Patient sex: M
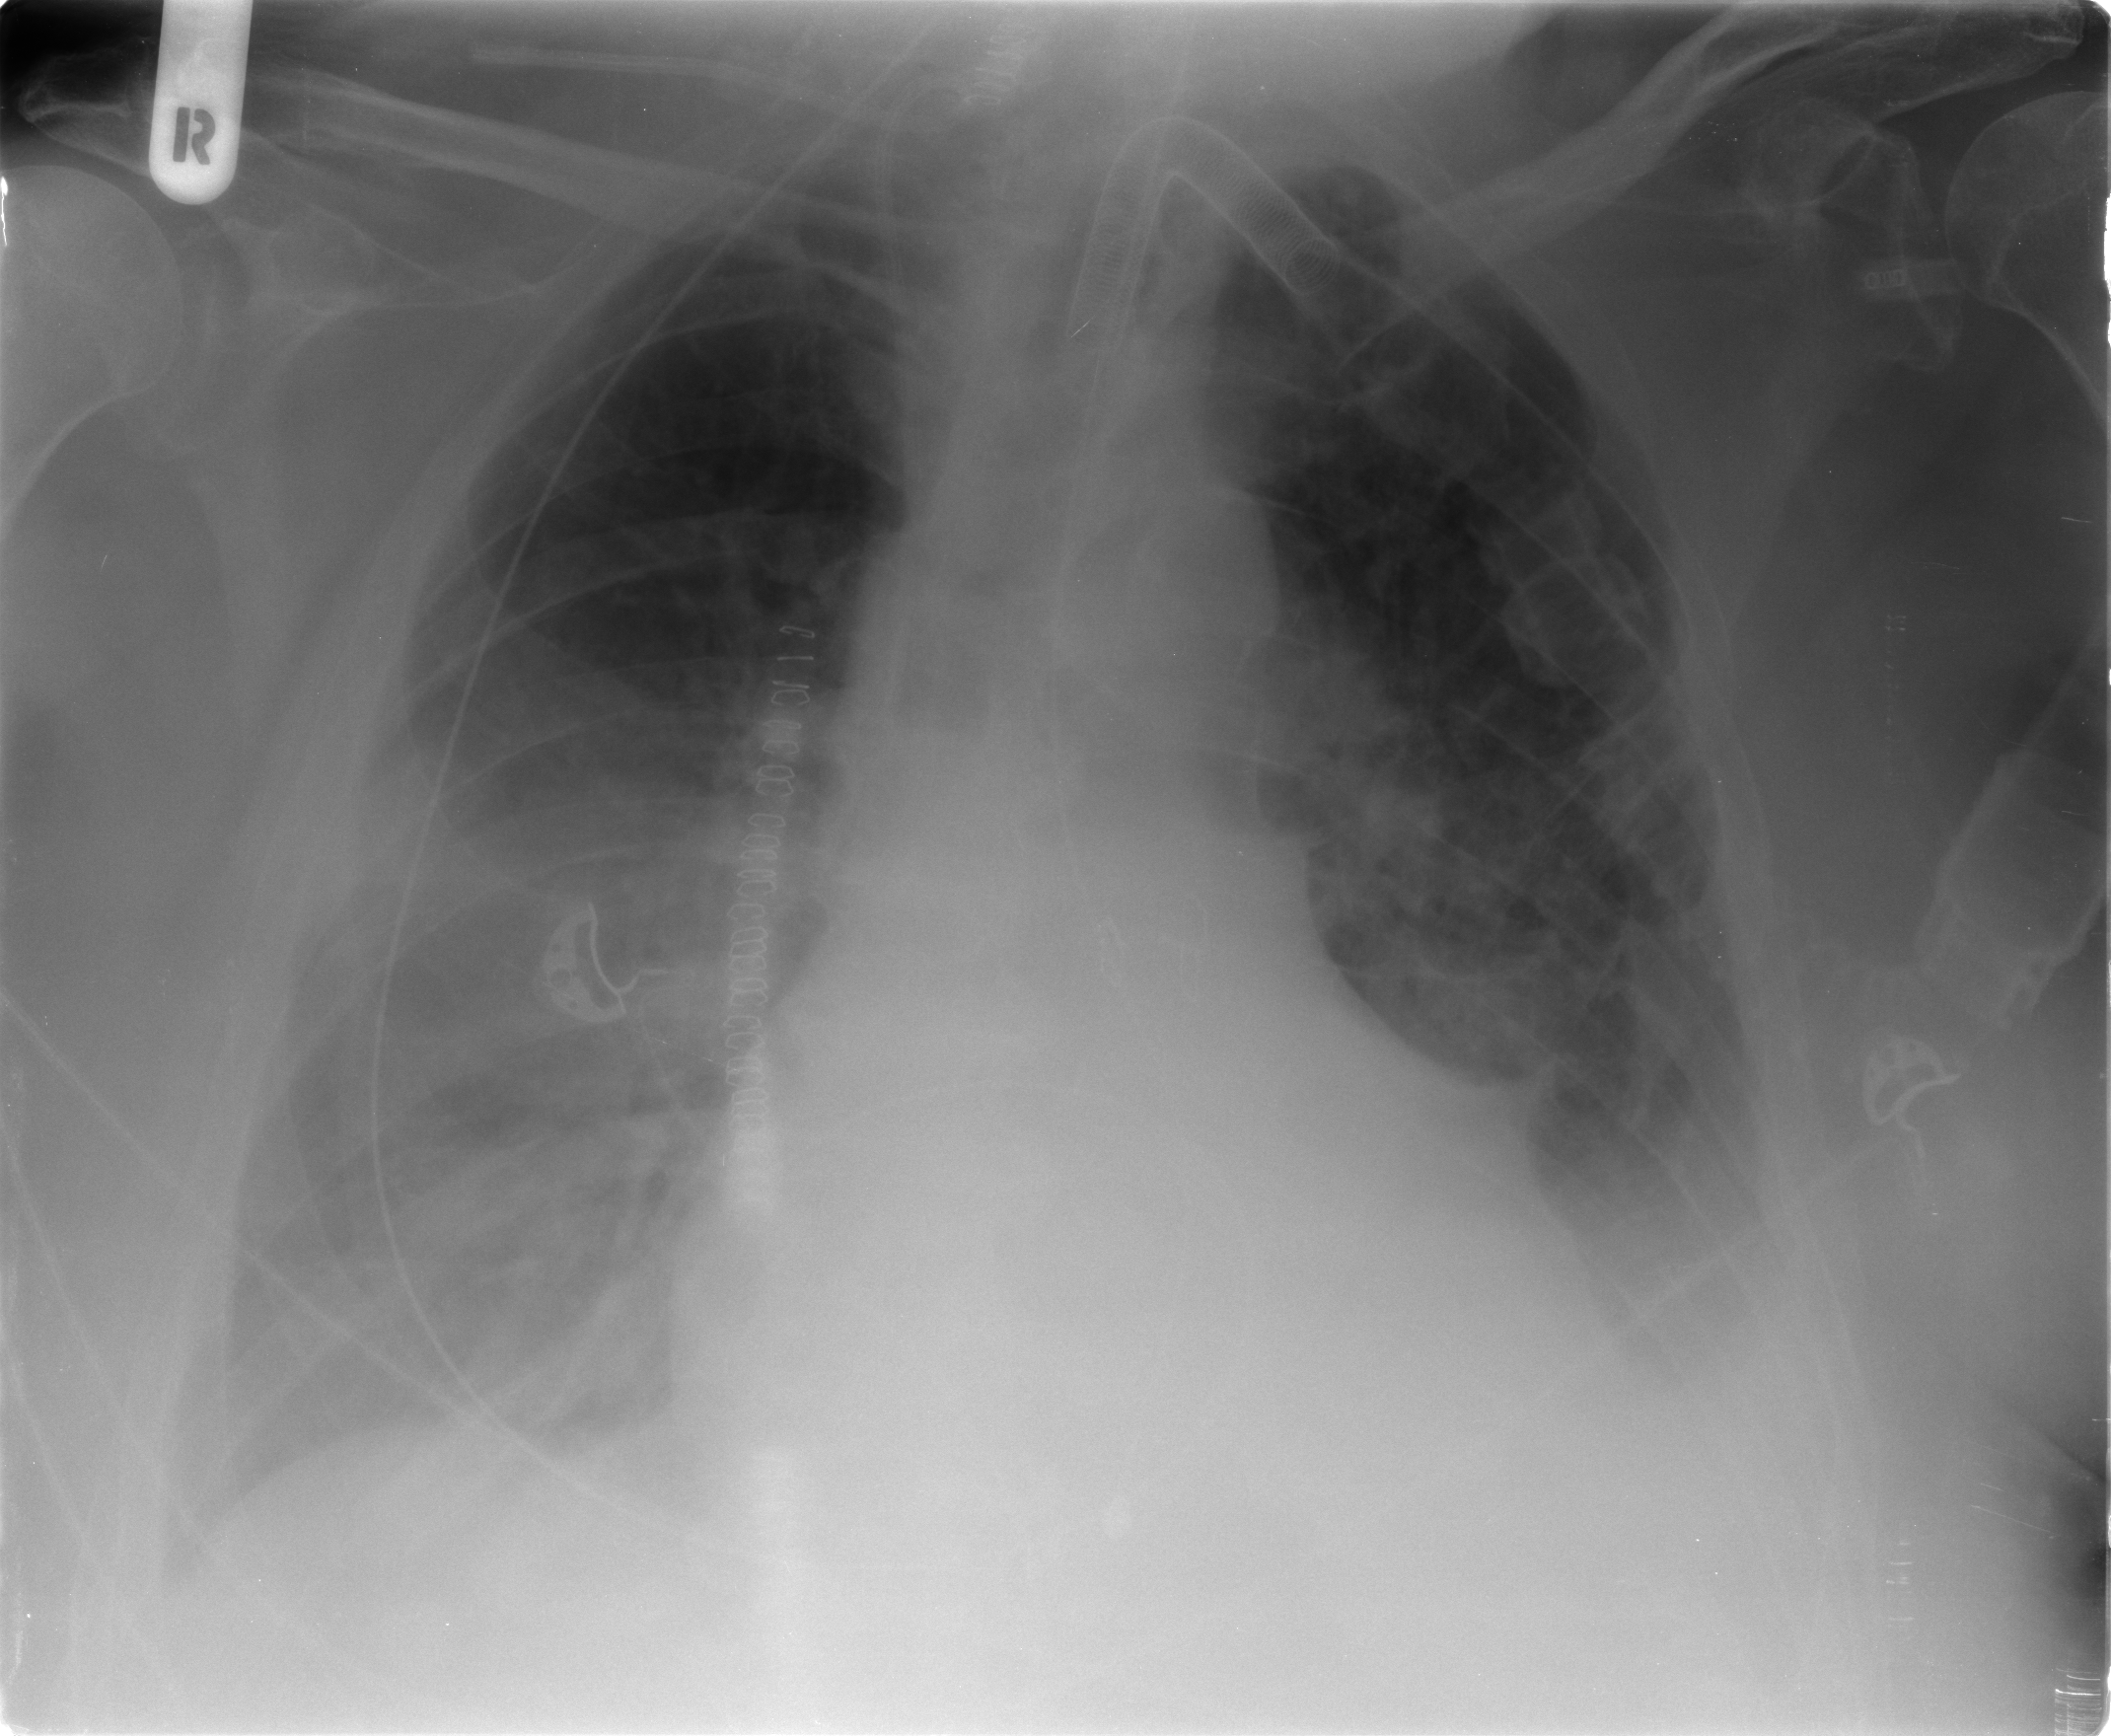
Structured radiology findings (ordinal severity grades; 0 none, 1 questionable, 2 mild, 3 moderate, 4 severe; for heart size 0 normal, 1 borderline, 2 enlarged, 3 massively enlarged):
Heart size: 2
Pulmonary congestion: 3
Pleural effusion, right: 2
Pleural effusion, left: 2
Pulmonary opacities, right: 2
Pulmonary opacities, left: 2
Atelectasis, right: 3
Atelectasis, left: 2